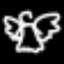
Label: angel